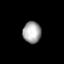
Tissue: prostate
Cell type: Fibroblasts
Senescence score: 0.7263
Nuclear area (px): 381
Mean DAPI intensity: 168.409